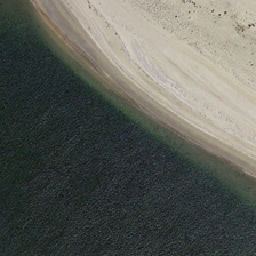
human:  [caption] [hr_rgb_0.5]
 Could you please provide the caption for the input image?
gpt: Quiet dark green sand beach and light yellow sand side by side.

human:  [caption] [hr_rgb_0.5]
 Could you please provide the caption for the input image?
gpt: Quiet dark green sand beaches are adjacent to yellowish sand beaches.

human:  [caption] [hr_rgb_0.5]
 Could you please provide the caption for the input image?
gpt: The quiet dark green beach is next to the pale yellow sand.

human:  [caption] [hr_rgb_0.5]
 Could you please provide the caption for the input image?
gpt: Quiet dark green beaches are adjacent to pale yellow beaches.

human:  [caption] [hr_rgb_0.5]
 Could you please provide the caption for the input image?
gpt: Quiet dark green sand beach and yellow sand side by side.